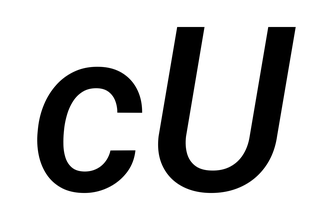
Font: Roboto-Italic_Medium_Italic